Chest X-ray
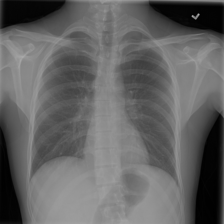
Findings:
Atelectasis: negative
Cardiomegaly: negative
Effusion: negative
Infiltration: negative
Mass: negative
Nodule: negative
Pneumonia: negative
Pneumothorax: negative
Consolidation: negative
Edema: negative
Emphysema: negative
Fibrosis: negative
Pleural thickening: negative
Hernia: negative